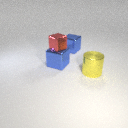
large blue metal cube behind large yellow metal cylinder